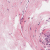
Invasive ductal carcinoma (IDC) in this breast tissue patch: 0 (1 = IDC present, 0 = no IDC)